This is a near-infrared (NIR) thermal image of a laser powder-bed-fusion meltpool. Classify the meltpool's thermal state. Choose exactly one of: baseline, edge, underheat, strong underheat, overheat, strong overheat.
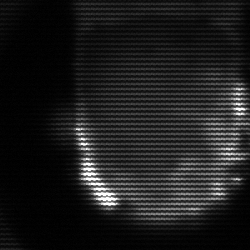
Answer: baseline